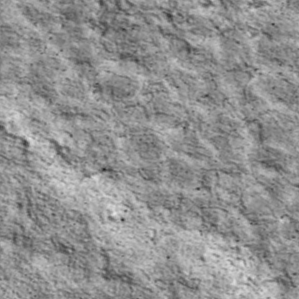
Label: non_frost